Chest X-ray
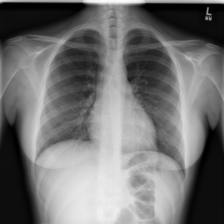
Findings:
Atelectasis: negative
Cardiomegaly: negative
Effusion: negative
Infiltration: negative
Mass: negative
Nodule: negative
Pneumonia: negative
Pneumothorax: negative
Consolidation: negative
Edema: negative
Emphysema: negative
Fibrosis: negative
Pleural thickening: negative
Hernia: negative